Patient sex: F
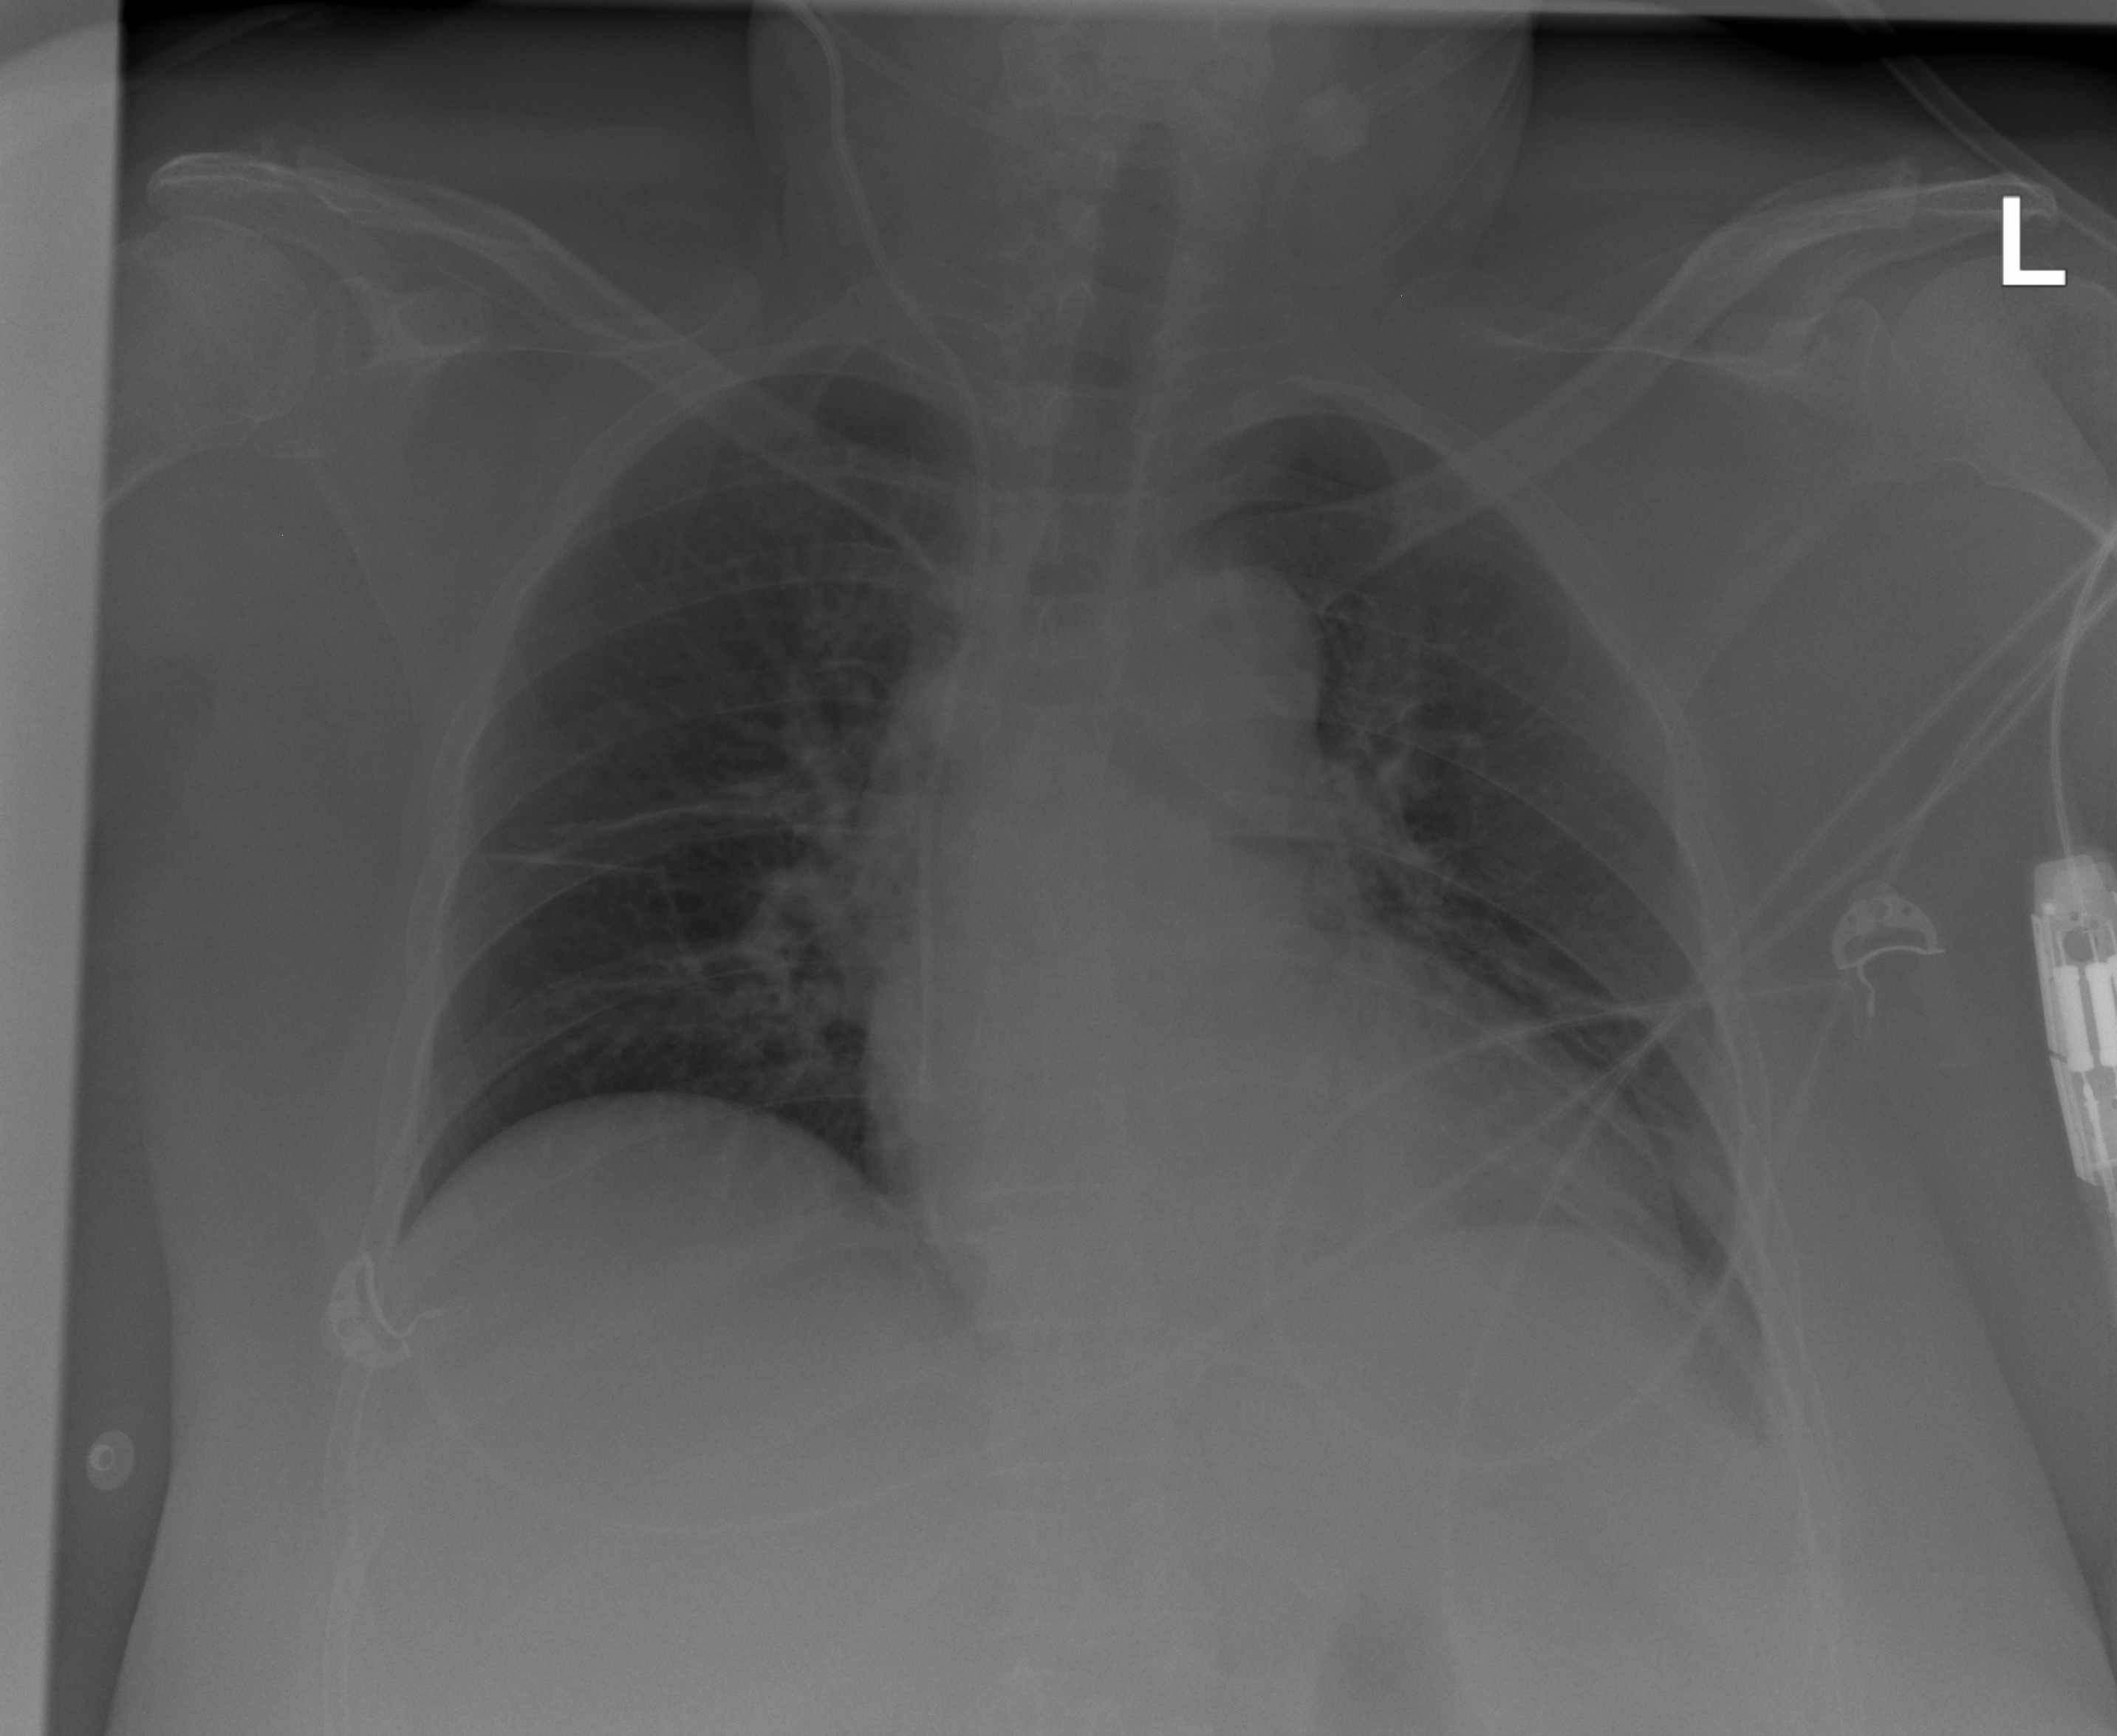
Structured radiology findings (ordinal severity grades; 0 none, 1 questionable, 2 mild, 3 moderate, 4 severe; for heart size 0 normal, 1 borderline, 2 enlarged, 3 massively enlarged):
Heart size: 2
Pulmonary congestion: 2
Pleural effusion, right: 0
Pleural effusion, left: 0
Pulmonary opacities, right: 0
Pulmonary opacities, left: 0
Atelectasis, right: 2
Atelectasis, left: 2